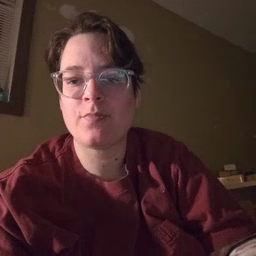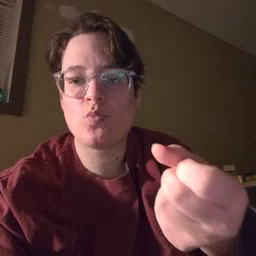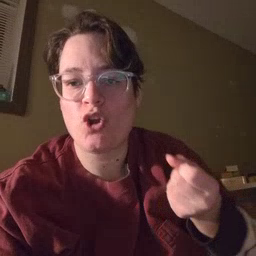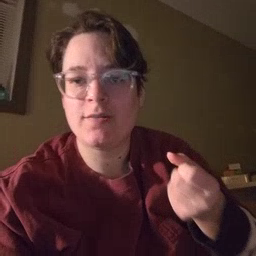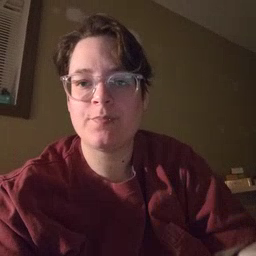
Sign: drawer